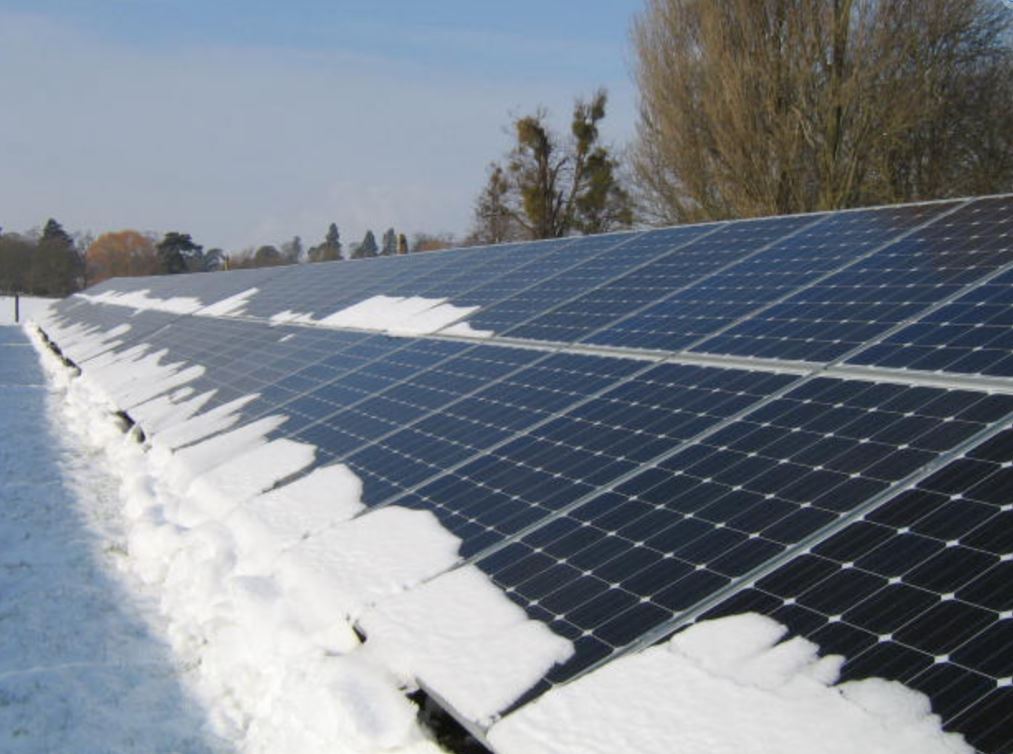
Label: Snow-Covered